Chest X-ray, AP view. Patient: 52 years old, sex M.
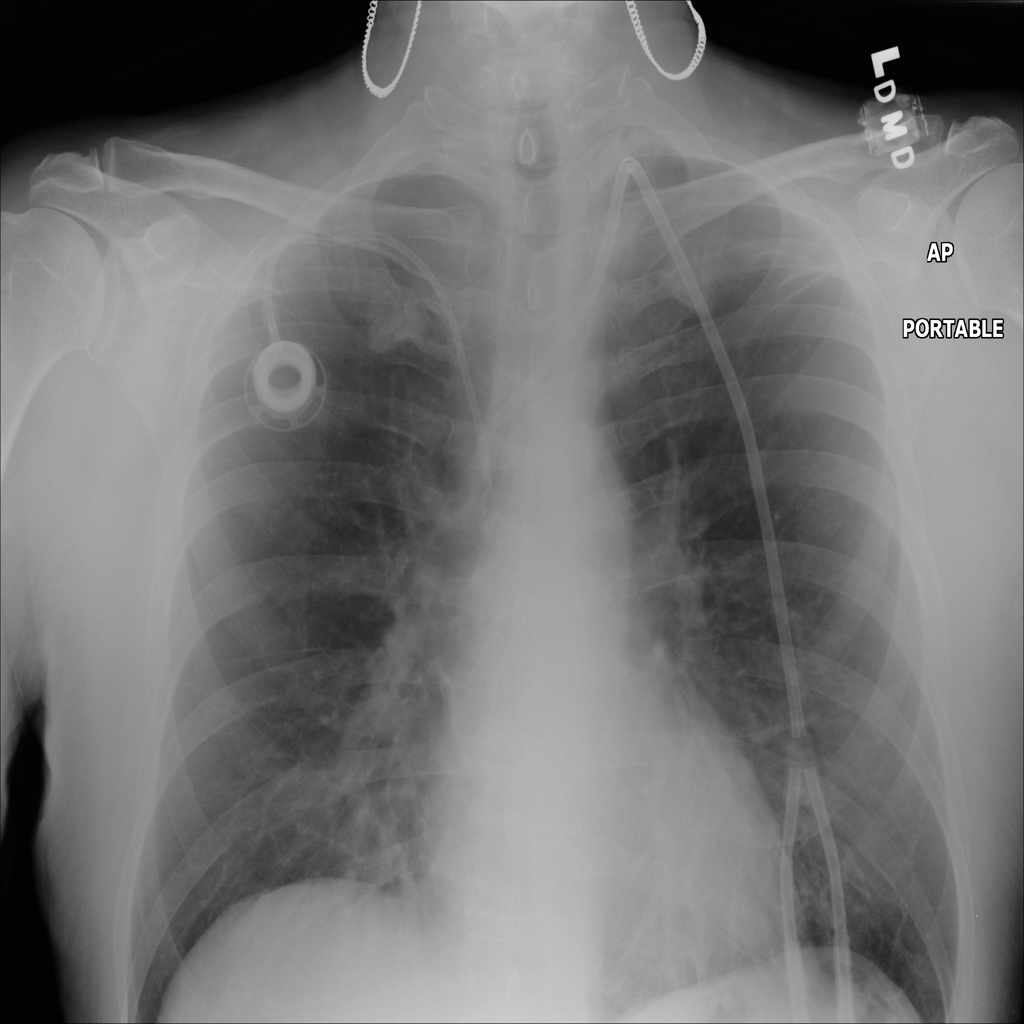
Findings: Atelectasis, Infiltration